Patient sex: M
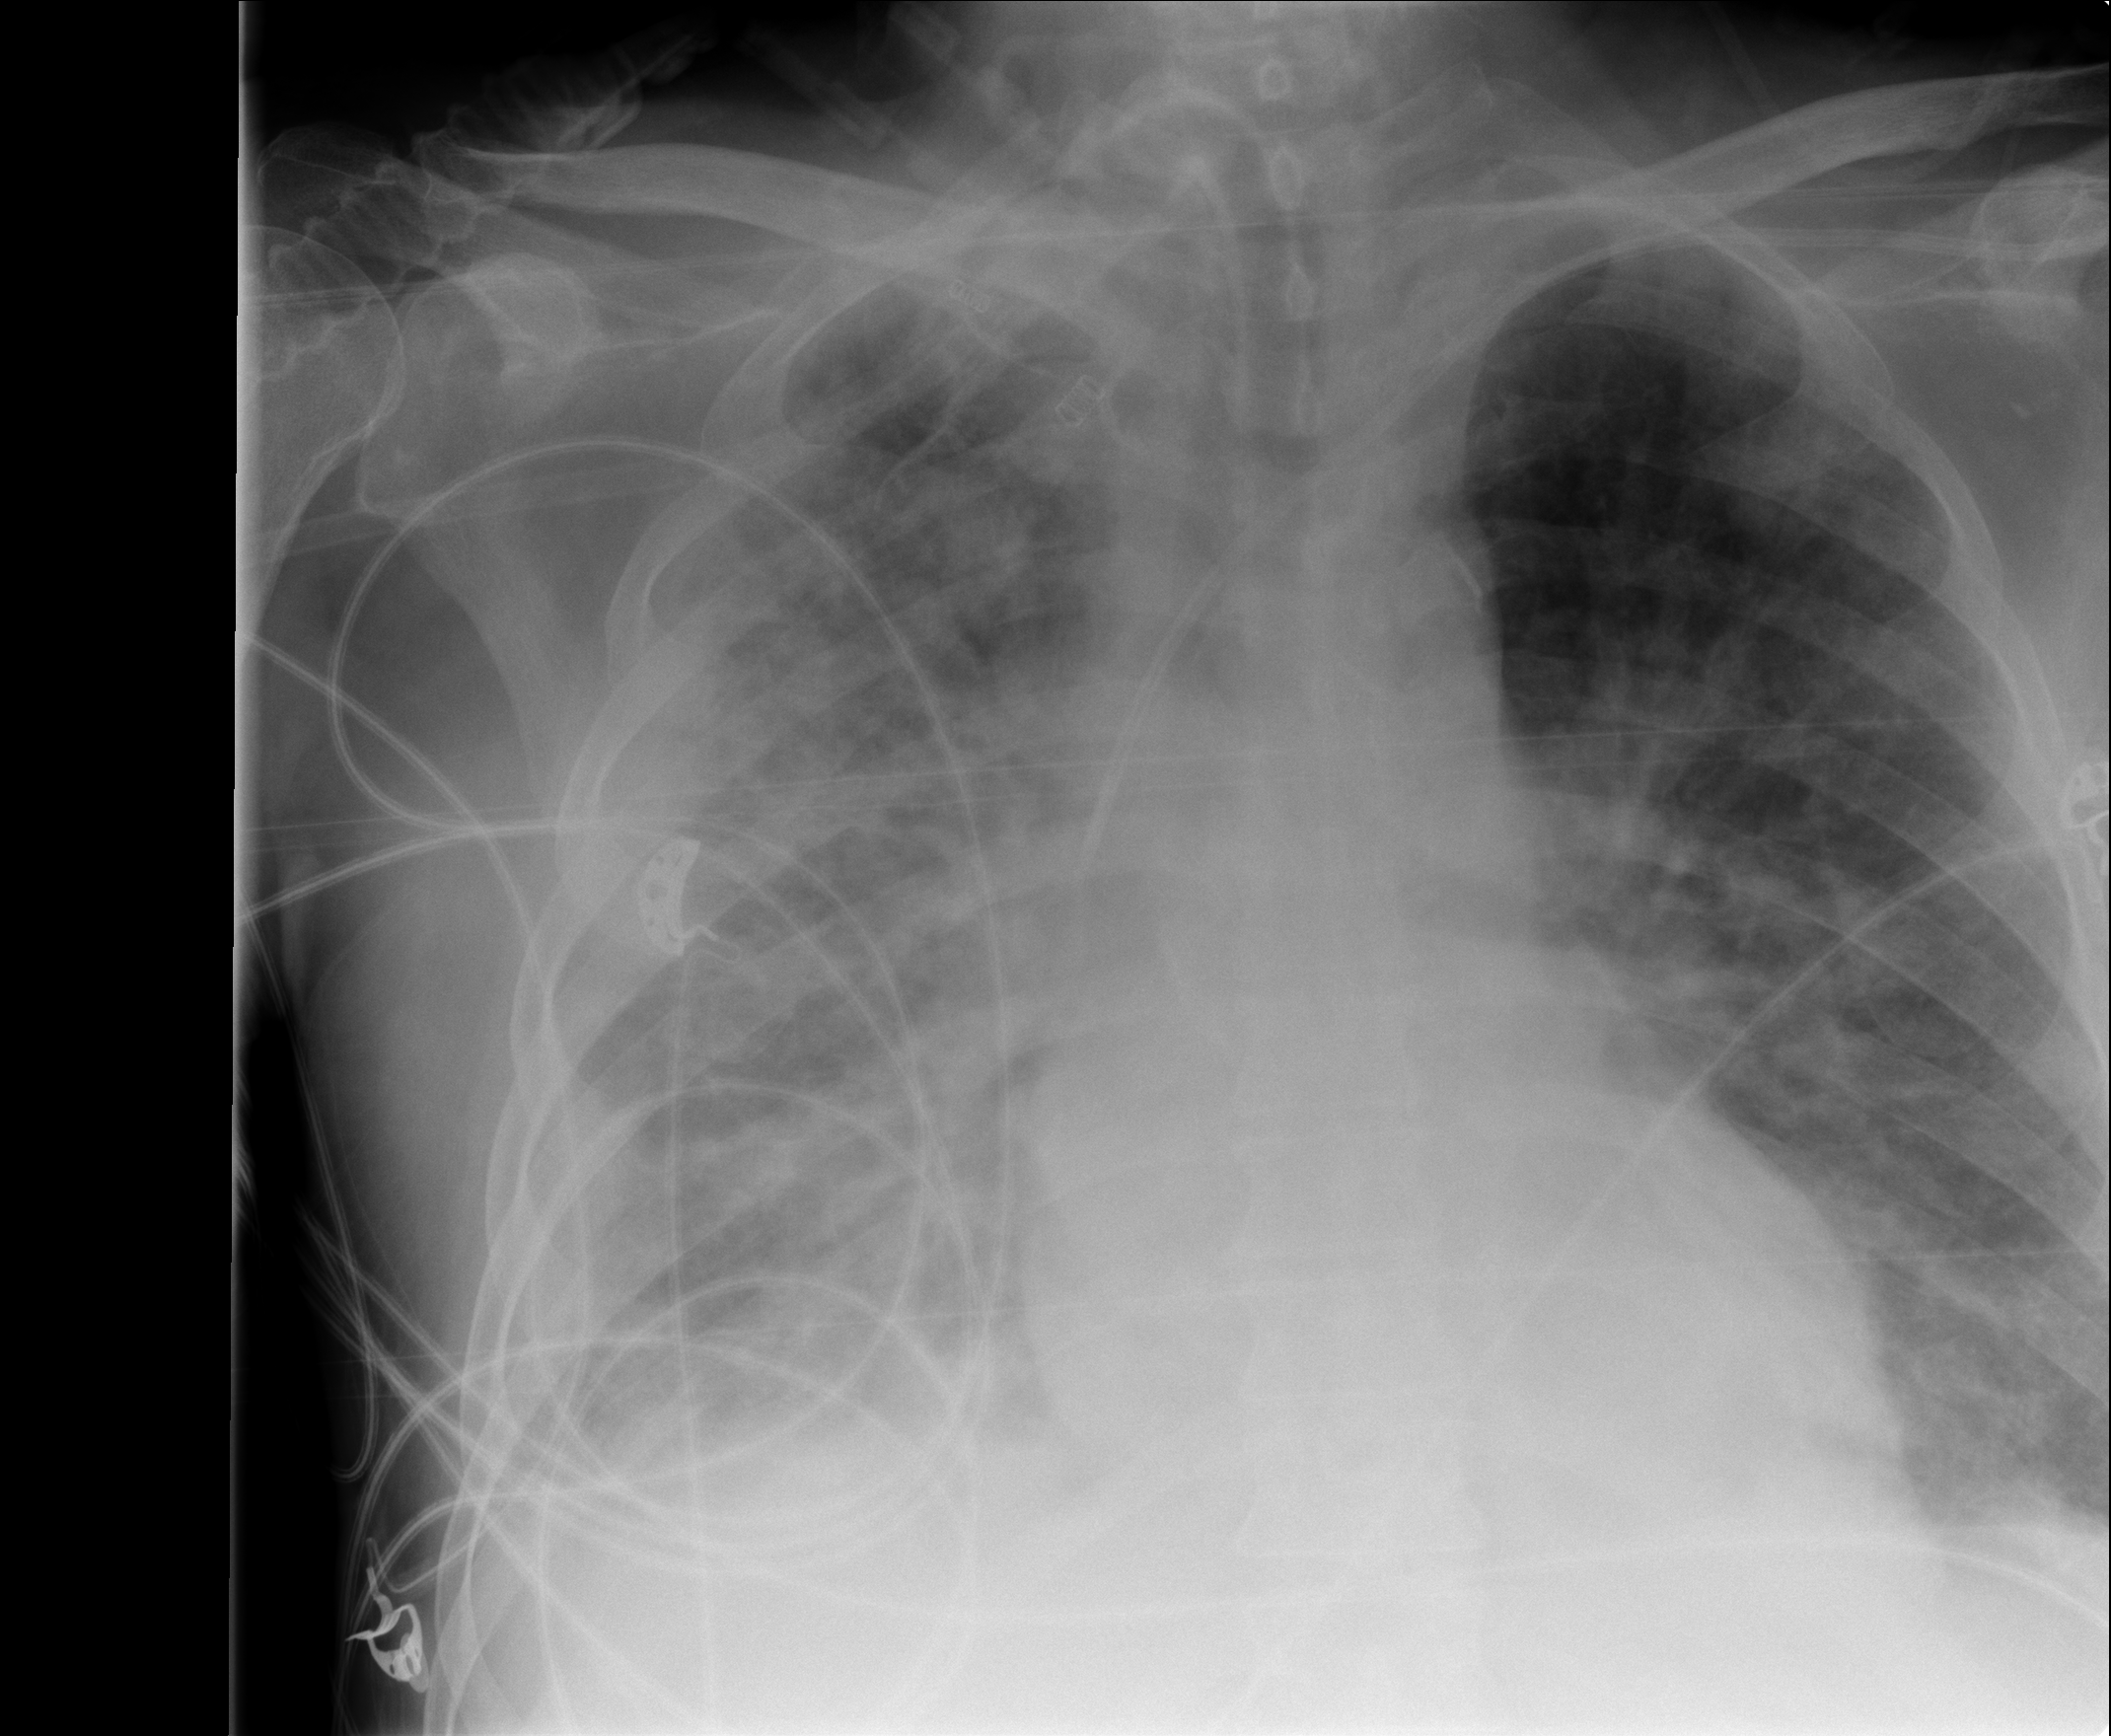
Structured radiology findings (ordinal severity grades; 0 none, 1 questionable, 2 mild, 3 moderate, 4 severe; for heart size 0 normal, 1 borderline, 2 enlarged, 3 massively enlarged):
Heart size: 0
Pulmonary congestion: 3
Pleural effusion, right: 2
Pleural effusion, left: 0
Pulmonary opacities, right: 4
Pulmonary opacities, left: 3
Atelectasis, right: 3
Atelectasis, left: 2